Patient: sex M, age 70
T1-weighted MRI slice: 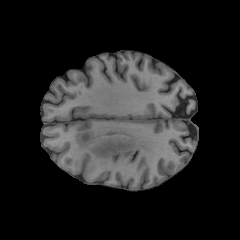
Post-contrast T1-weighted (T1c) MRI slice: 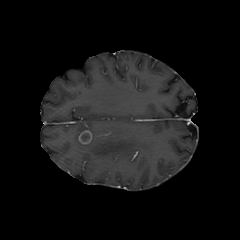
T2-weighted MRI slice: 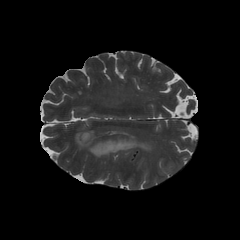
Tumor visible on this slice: yes
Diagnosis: Glioblastoma, IDH-wildtype
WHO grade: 4